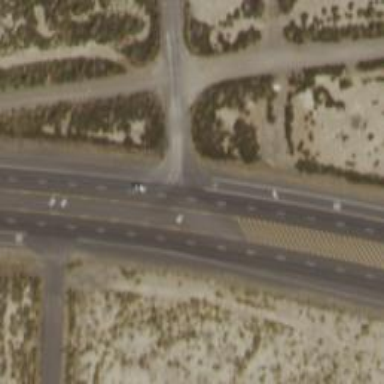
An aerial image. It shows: Expressway with asphalt surface classified as trunk highway.